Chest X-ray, PA view. Patient: 69 years old, sex M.
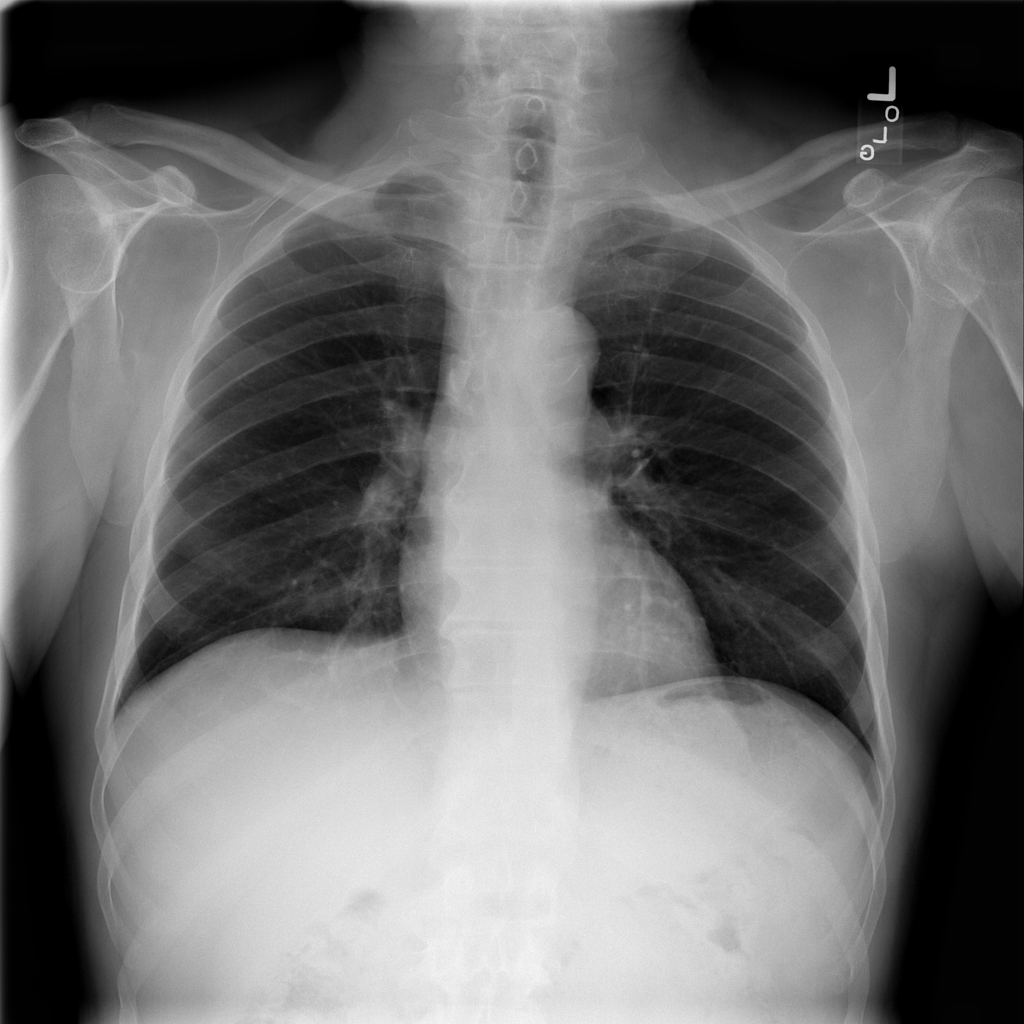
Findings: No Finding